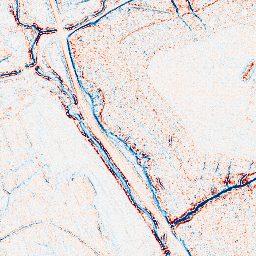
Category: edge_preserving
Decomposition family: anisotropic_diffusion
Decomposition parameters: iterations: 10
kappa: 10
gamma: 0.05
Upsampling method: sinc_hamming
Upsampling parameters: scale: 4
kernel_size: 8
Upsampling scale: 4